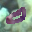
Label: 0